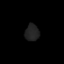
Tissue: prostate
Cell type: T cells
Senescence score: 0.3462
Nuclear area (px): 221
Mean DAPI intensity: 34.765